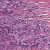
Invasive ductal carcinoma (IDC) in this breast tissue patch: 1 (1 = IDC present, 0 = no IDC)